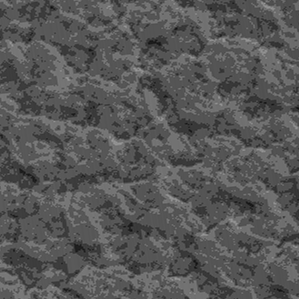
Label: frost